Question: I'm trying to overwrite the styling of an element in an external java-script file.
If I paste this code into a local file :
'''
<script type="text/javascript" charset="utf-8" src="http://static.polldaddy.com/p/<PHONE>.js"></script>
<noscript><a href="http://polldaddy.com/poll/<PHONE>/">New Poll</a></noscript>
<style>
.pds-links {
display: inline !important;
}
</style>
'''
and run within Google chrome I receive this error on inspection on the class '.pds-links' :

The css property is correct as when I run this code in a fiddle all of the elements display inline :
<URL>
How can I successfully overwrite the 'display' property of the .pds-links style? Is the reason this is occurring that the javascript file is being loaded before the .css property can be applied to it, if this is the case do I need to use jQuery to update the style ?
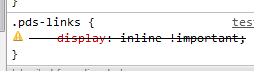
Answer: I got this to work by overriding all of the values generated by the style. The script generates this style :
'''
.pds-links {padding: 10px 0px 0px 0px;display: block;text-align: center;}
'''
Using this style causes the all of the items to appear inline :
'''
.pds-links {padding: 10px 0px 0px 0px;display: inline !important; text-align: center;}
'''
I'm not sure why the style does not get utilized when I just override the display property : .pds-links '{ display: inline !important; }' I may a separate question to address this.